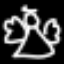
Label: angel